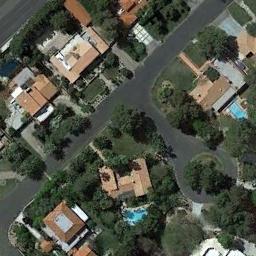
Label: medium_residential